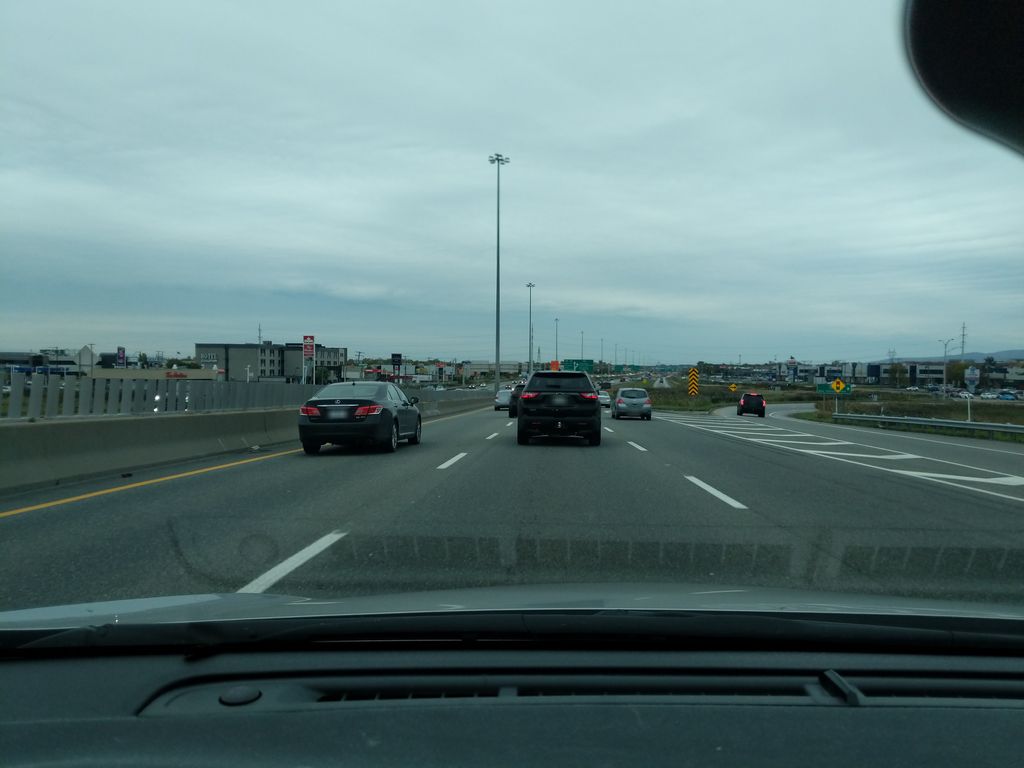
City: quebec_city